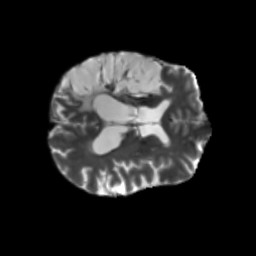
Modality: T2w
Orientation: axial
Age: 51
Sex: male
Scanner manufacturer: siemens
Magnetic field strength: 3 T
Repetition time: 5.25 s
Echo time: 0.08 s